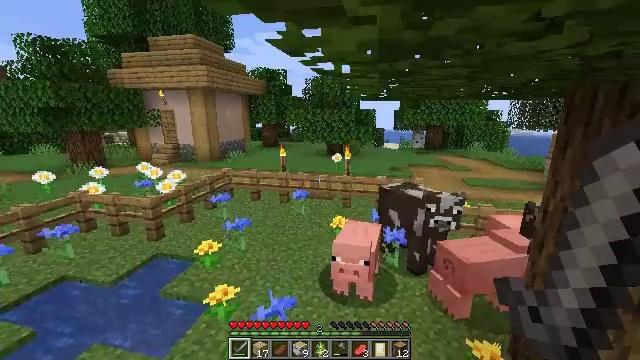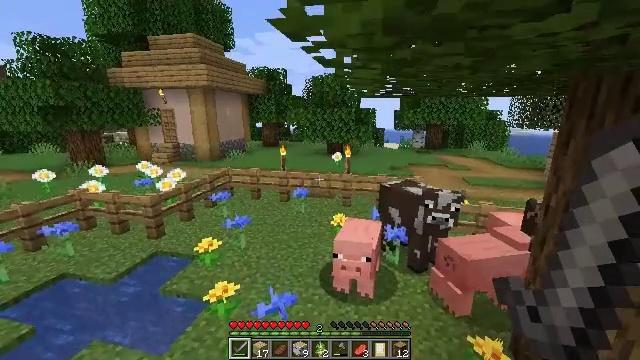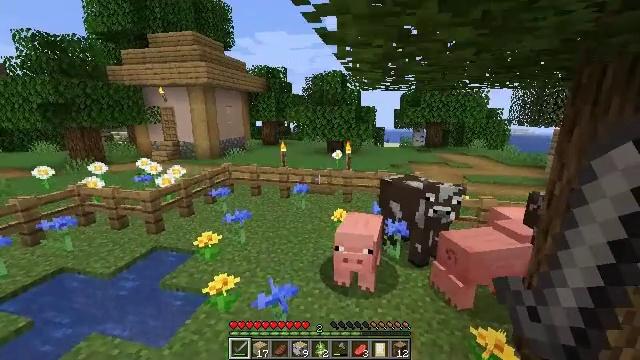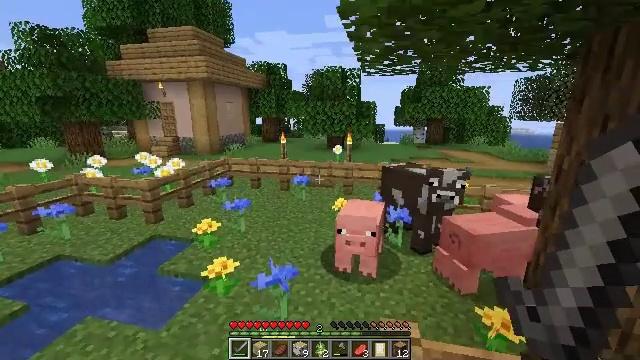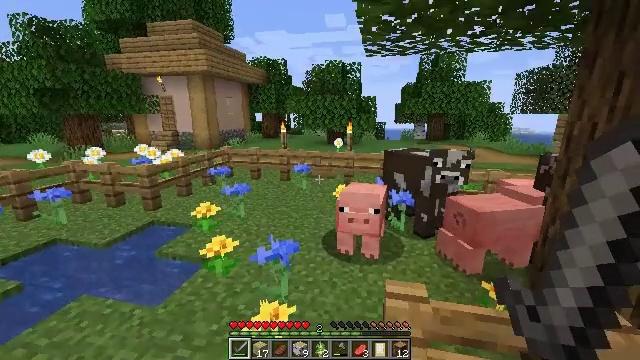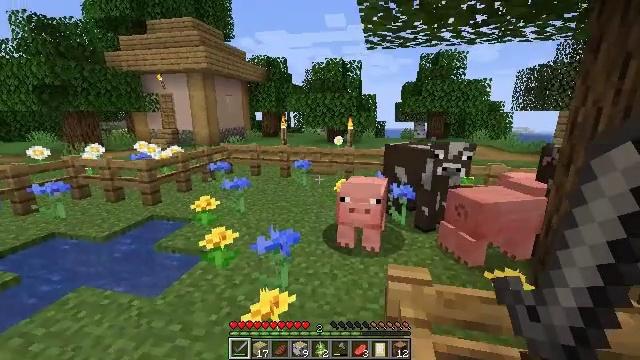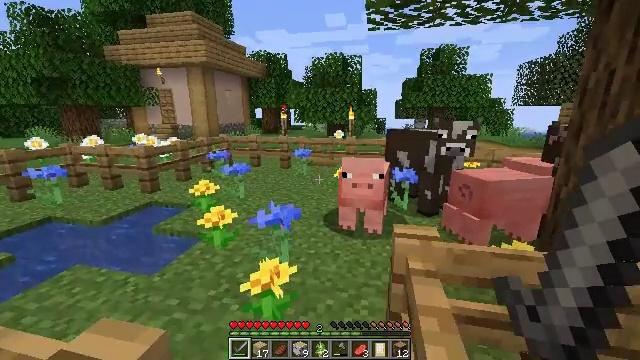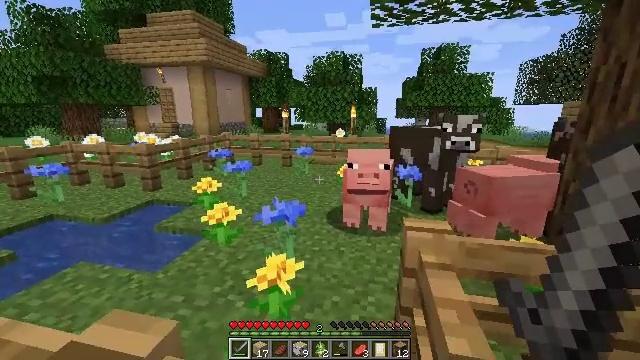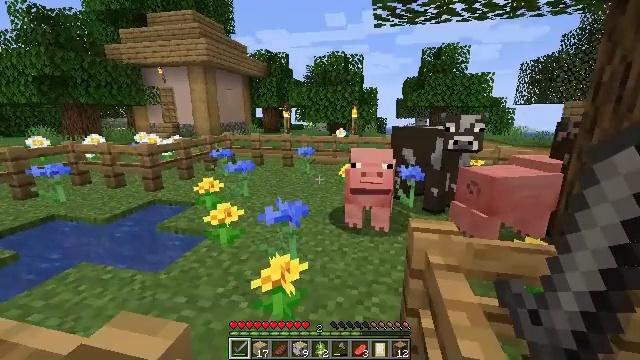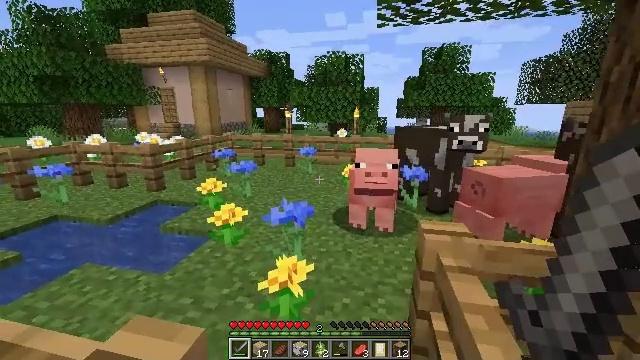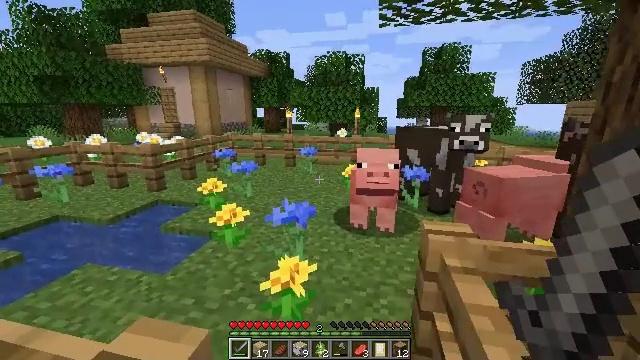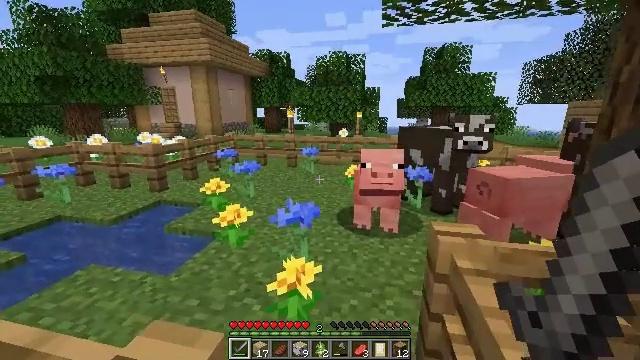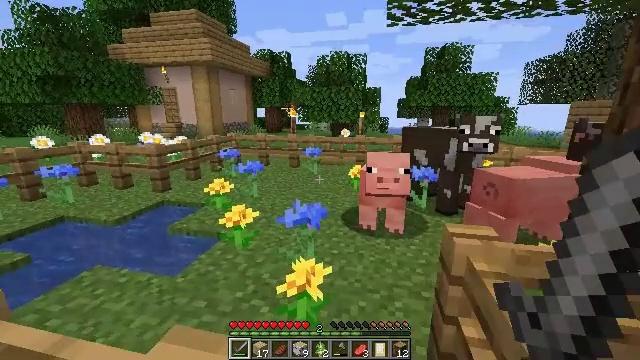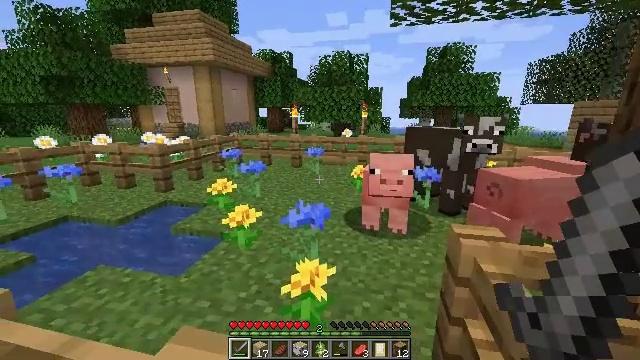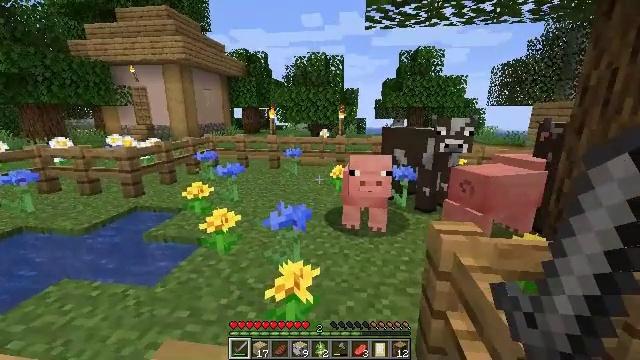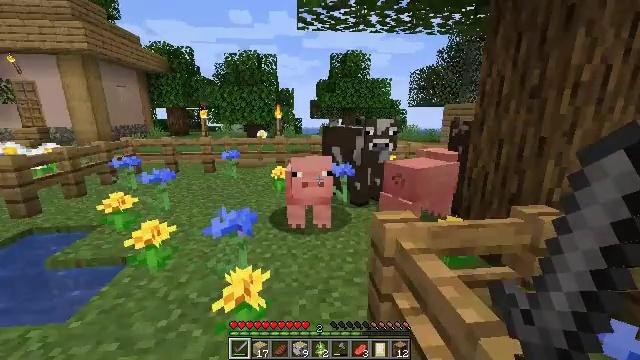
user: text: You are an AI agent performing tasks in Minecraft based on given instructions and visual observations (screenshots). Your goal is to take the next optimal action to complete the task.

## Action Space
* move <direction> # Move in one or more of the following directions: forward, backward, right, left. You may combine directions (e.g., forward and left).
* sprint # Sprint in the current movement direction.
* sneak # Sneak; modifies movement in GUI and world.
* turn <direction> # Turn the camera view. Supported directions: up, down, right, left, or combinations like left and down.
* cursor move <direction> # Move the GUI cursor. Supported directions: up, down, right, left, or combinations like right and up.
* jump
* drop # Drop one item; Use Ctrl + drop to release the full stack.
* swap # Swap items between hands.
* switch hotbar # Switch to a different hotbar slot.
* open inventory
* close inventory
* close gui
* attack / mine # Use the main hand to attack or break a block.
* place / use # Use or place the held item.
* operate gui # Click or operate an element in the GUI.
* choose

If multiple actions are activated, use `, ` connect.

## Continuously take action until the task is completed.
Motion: motion action
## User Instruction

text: Mine beetroots from the garden.
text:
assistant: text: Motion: move forward, sprint
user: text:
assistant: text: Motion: move forward, sprint
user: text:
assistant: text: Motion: move forward, sprint
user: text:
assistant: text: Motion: move forward, sprint
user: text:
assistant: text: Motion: move forward, sprint
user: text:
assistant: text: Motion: move forward, sprint
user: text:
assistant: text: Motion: move forward, sprint
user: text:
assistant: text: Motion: move forward, sprint
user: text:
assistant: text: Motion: move forward, sprint
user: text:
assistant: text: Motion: move forward, sprint
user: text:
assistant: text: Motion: move forward, sprint
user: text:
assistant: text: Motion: move forward, sprint
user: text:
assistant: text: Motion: move forward, sprint
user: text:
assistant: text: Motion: move forward, sprint, turn right
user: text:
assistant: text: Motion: move forward, sprint, turn right
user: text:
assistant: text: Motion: move forward, sprint, turn right
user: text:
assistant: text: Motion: move forward, sprint, turn right
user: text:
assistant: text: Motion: move forward, sprint, turn right
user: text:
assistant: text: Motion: move forward, sprint, turn right
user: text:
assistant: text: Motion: move forward, sprint, turn right
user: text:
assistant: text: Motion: move forward, sprint, turn right
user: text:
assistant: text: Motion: move forward, sprint, turn right
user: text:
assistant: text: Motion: move forward, sprint
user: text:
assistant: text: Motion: move forward, sprint
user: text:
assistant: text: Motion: move forward, sprint
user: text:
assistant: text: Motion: move forward, sprint
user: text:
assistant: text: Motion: move forward, sprint
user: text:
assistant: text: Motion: move forward, sprint
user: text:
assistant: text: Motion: move forward, sprint
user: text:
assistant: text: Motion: move forward, sprint